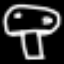
Label: mushroom